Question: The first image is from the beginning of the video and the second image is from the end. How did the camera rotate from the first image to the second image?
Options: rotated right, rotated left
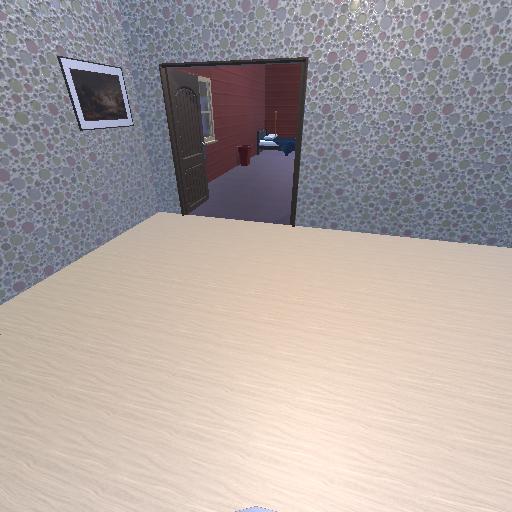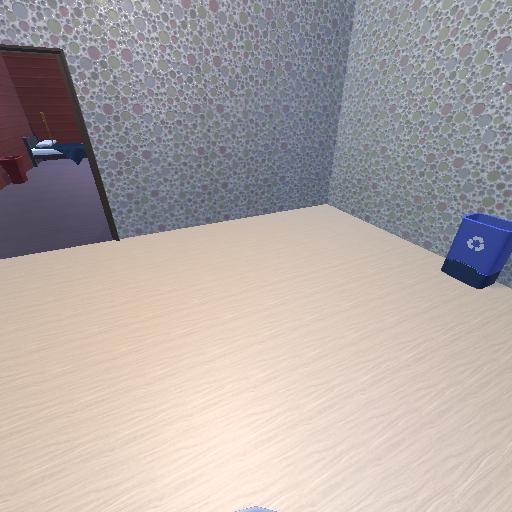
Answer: rotated right